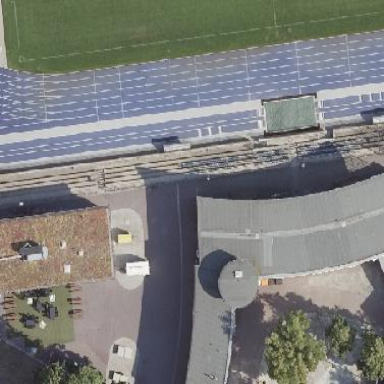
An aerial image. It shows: Grandstand building.